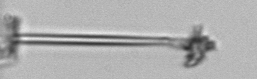
Label: Ditylum_brightwellii